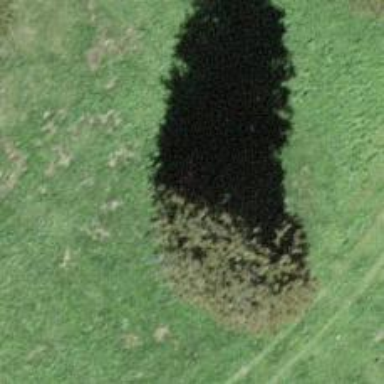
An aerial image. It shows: Needle-leaved tree in natural setting.